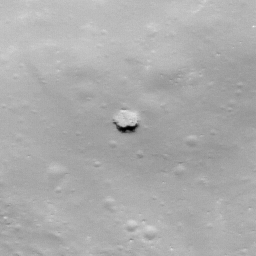
Pit: Jackson 6
Host crater: Jackson
Host type: impact_melt
Lunar coordinates: latitude 22.443, longitude 197.255